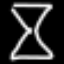
Label: hourglass